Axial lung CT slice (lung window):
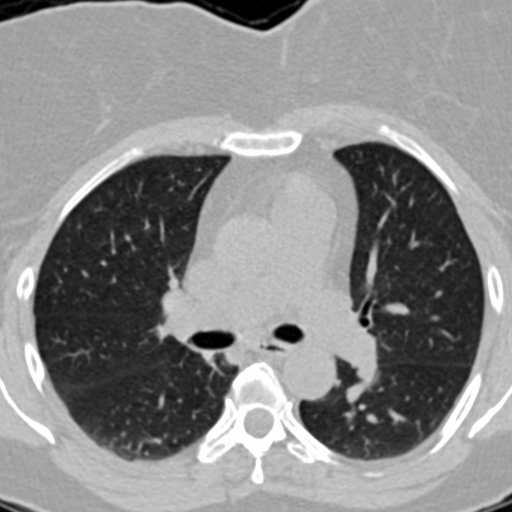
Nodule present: no